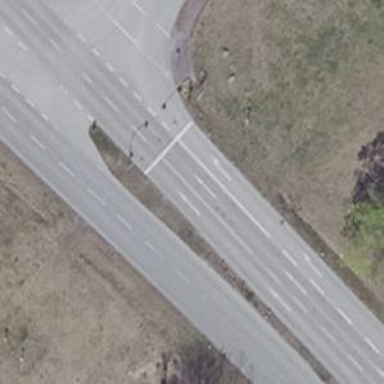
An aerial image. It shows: Asphalt road classified as primary highway.